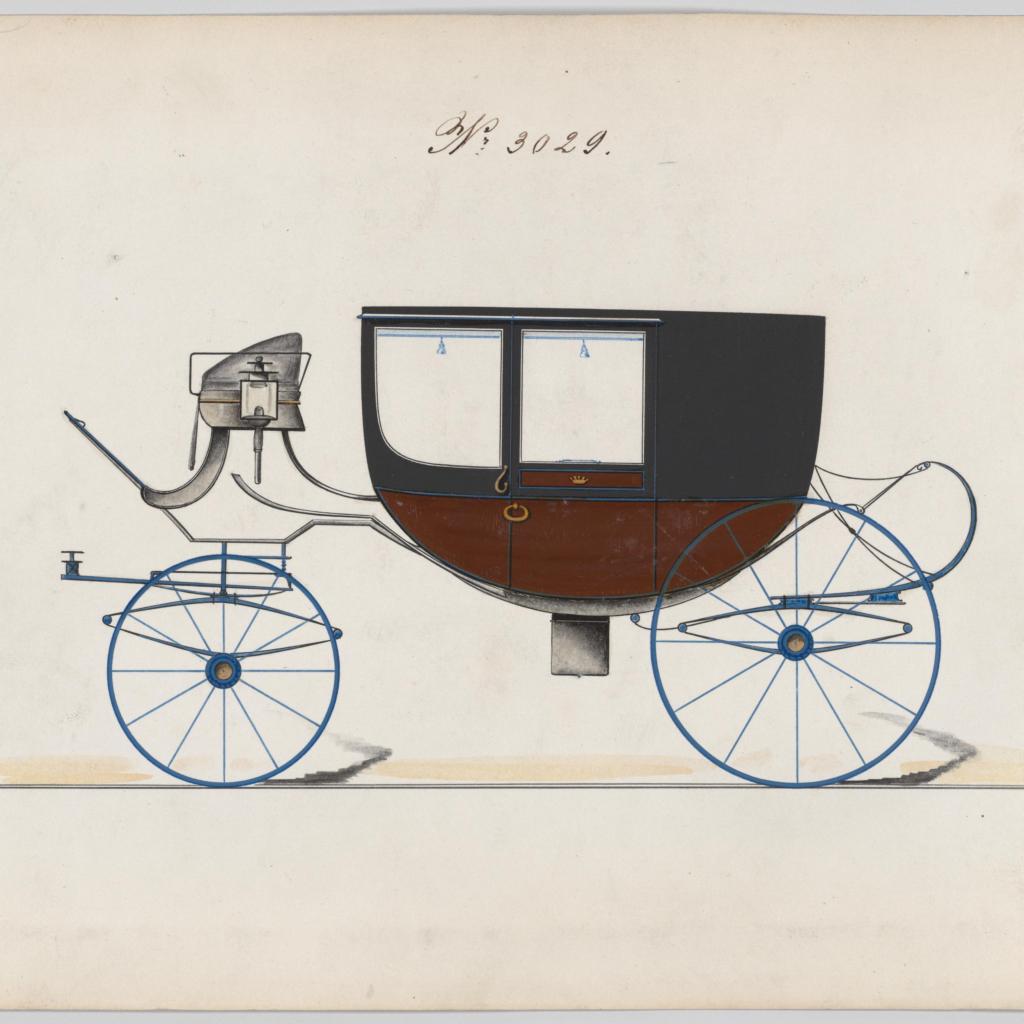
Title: Design for Glass Panel Coach, no. 3029
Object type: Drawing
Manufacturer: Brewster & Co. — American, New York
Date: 1874
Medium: Pen and black ink, watercolor and gouache, with gum arabic and metallic ink
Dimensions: sheet: 7 1/8 x 9 7/8 in. (18.1 x 25.1 cm)
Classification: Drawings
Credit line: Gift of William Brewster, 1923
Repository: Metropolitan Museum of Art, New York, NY